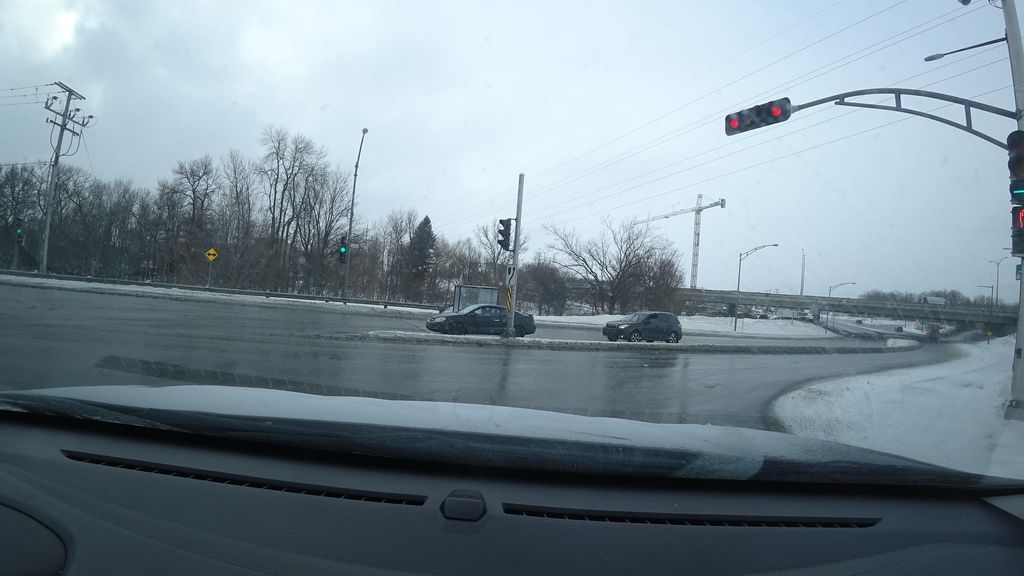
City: quebec_city